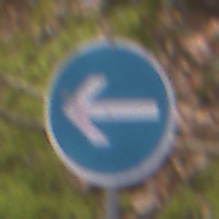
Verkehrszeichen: VorgeschriebeneFahrtrichtungHierLinks
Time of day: Midday
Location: Outdoor (Nature)
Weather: Overcast
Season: Autumn
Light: Natural